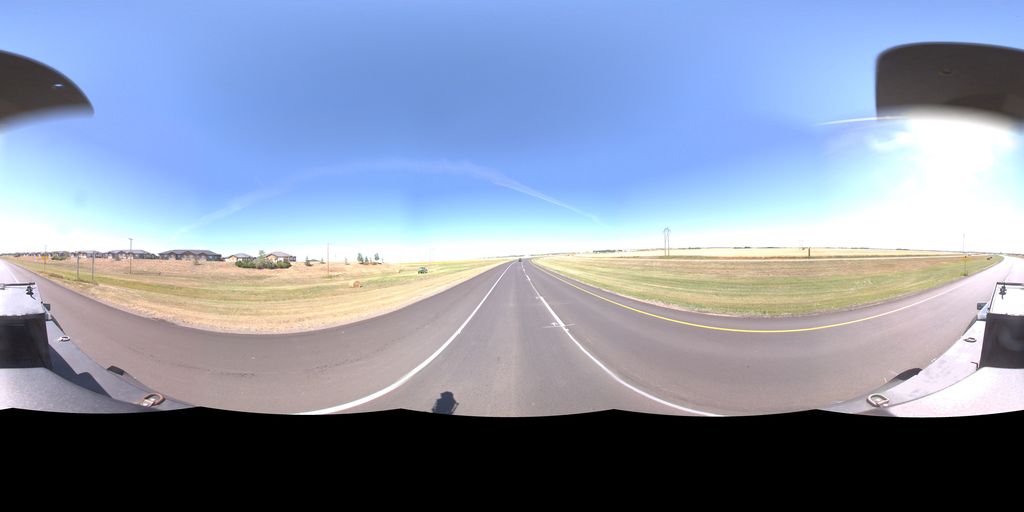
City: saskatoon